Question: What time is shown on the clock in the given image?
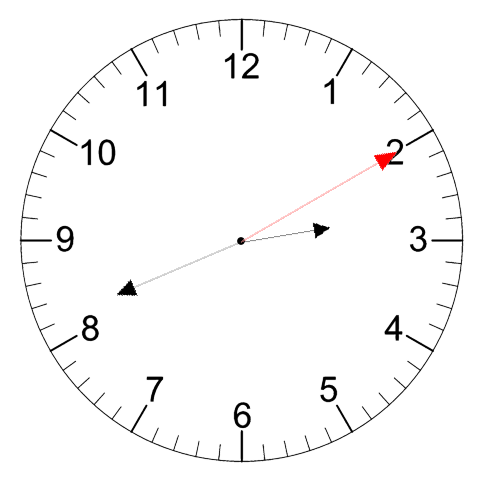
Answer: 02:41:10